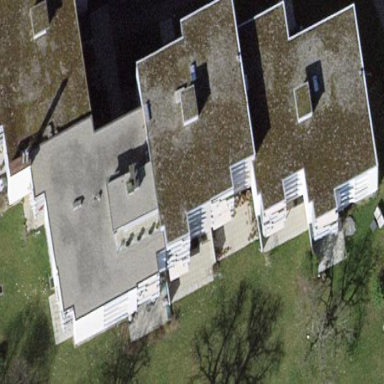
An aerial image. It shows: Building with flat roof.